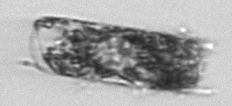
Label: Hemiaulus